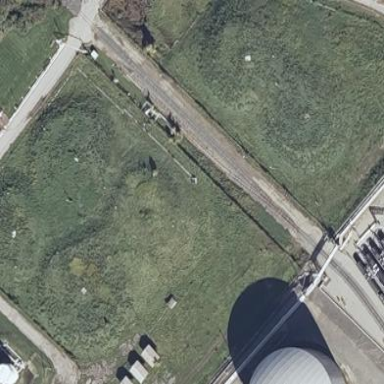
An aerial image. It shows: Brownfield site.